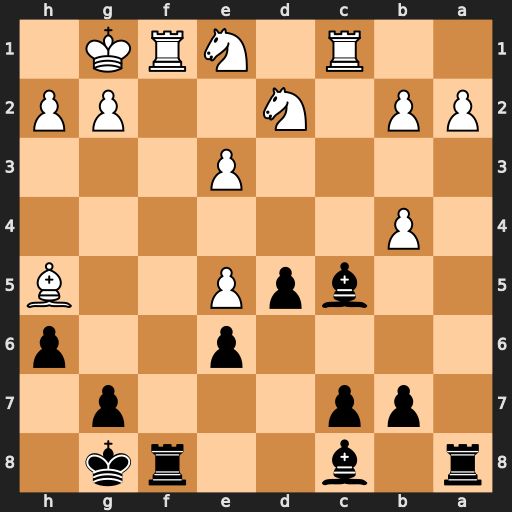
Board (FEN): r1b2rk1/1pp3p1/4p2p/2bpP2B/1P6/4P3/PP1N2PP/2R1NRK1
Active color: b
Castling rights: -
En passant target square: -
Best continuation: Bxe3+ Kh1 Rxf1+ Nxf1 Bxc1